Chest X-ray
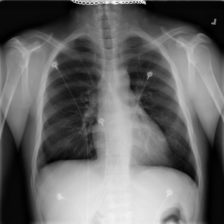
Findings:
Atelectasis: negative
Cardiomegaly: negative
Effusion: negative
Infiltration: negative
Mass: negative
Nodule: negative
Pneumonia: negative
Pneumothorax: negative
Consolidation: negative
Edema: negative
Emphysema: negative
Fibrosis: negative
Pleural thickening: negative
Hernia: negative